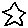
Label: star